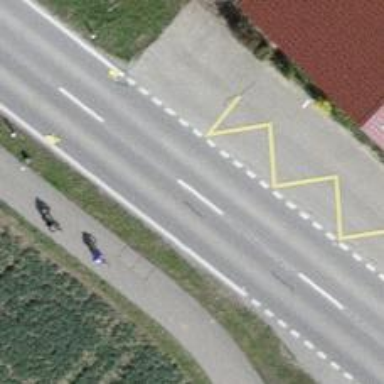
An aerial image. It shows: Bus stop with stop position for public transport.